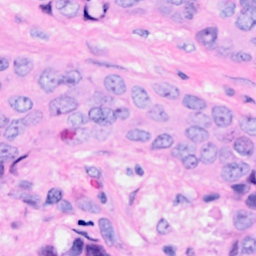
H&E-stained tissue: Breast